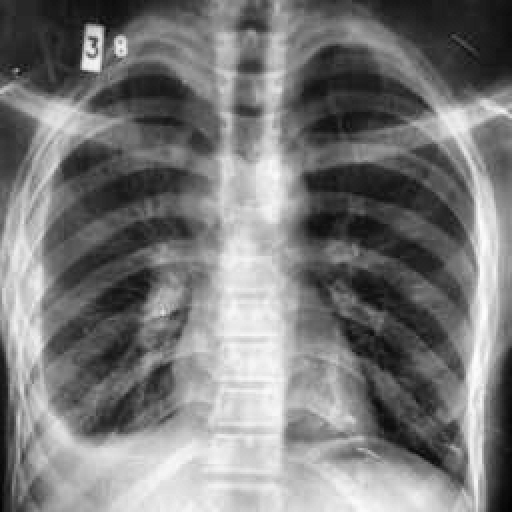
Finding: TUBERCULOSIS